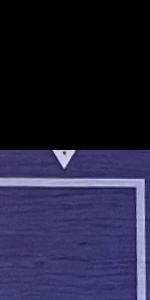
Label: Empty